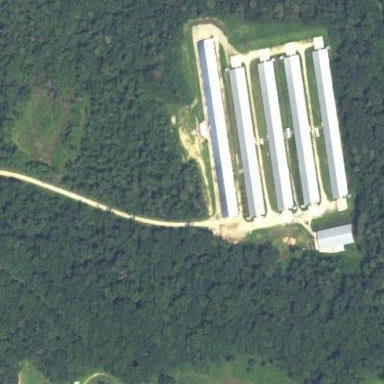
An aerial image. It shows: Farmyard used as poultry farm.